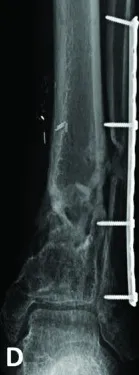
Computed tomographic scans of the MFC flap (arrow) at 3 months postoperatively, AP.
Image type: radiology (x_ray)